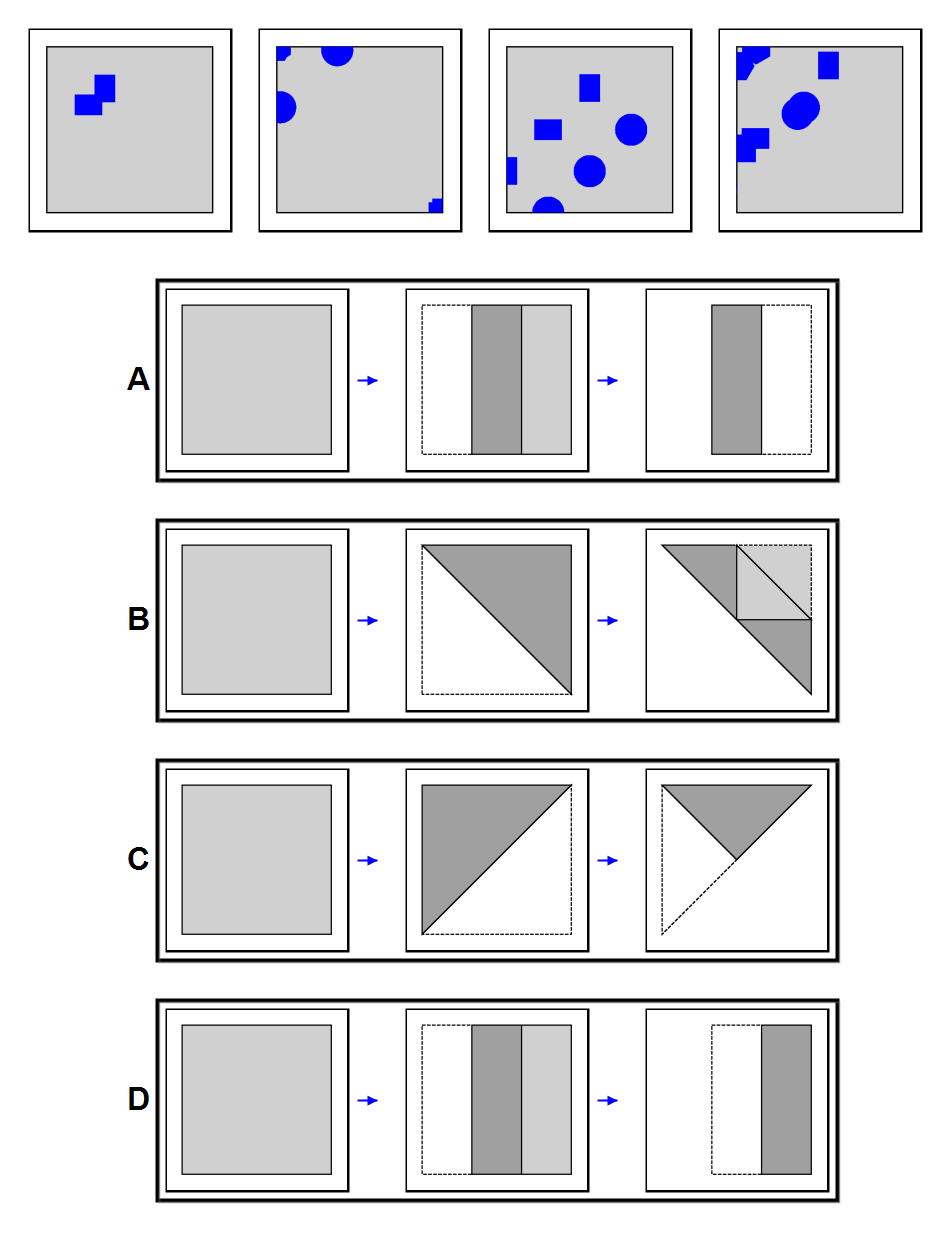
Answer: B